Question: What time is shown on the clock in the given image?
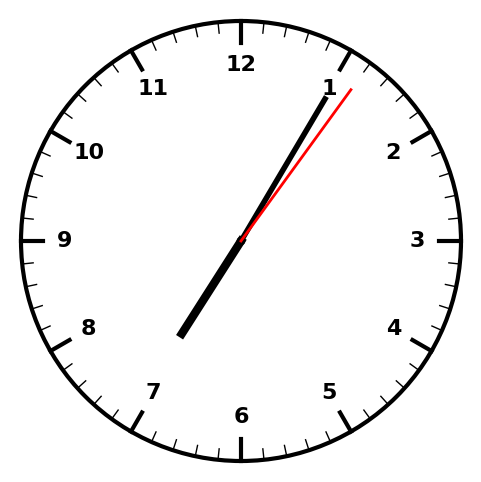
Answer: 07:05:06